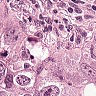
Metastatic tissue present: yes